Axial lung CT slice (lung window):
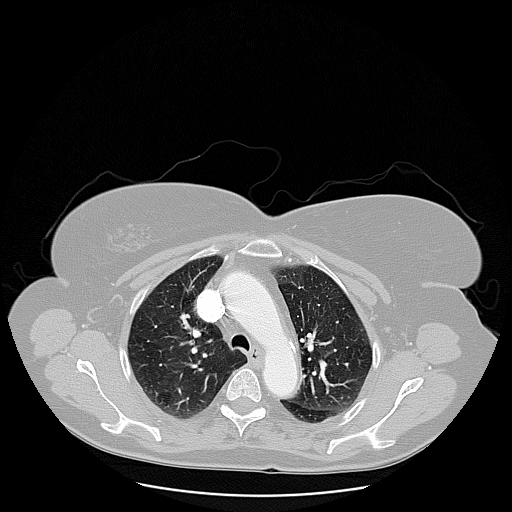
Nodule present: no